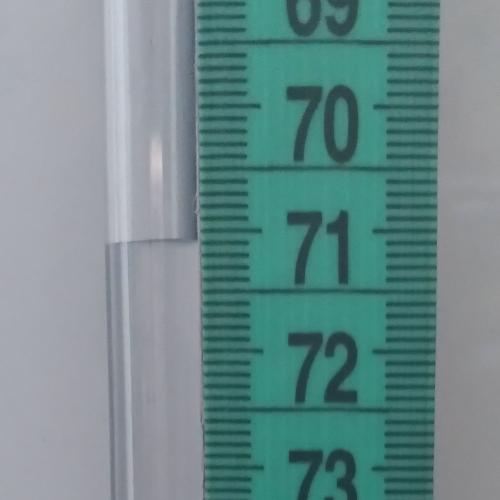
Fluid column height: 71.1 cm